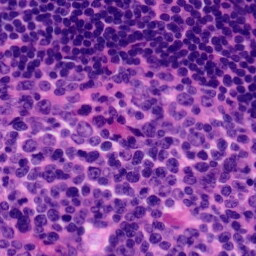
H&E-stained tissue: Tonsil